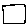
Label: square